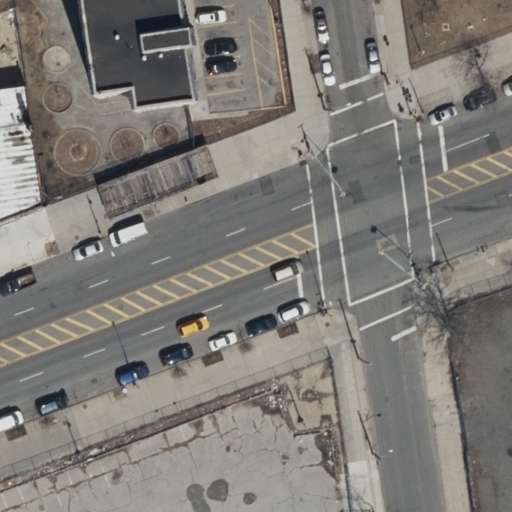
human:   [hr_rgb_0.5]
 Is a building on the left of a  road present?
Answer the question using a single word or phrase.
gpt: yes

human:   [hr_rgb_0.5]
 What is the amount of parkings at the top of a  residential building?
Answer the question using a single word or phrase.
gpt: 0

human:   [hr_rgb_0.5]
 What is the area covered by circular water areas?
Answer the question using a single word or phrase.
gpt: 0m2

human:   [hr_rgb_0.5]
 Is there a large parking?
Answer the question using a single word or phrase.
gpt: yes

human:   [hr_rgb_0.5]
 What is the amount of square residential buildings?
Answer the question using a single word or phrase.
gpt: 0

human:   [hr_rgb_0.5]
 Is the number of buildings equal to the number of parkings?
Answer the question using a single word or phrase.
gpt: no

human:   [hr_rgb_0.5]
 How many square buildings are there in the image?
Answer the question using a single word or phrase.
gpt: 0

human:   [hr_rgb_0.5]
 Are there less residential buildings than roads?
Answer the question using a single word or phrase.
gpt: yes

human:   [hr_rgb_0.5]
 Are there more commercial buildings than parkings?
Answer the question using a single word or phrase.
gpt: no

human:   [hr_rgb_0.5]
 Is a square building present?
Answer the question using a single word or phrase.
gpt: no

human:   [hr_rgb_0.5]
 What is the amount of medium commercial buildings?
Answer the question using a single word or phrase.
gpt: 0

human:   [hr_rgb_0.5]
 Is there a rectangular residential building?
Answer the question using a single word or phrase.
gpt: yes

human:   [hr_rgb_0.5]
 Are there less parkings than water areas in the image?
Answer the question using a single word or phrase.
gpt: no

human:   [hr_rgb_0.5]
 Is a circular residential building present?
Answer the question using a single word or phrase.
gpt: no

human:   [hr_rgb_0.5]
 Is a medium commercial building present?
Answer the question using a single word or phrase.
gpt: no

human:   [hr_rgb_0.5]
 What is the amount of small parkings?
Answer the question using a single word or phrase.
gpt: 0

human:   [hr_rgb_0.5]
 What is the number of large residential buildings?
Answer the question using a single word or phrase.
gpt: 0

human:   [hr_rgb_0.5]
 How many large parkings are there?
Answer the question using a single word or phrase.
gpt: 1

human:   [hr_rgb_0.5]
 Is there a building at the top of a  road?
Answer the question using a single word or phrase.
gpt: yes

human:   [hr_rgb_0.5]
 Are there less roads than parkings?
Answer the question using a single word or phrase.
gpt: no

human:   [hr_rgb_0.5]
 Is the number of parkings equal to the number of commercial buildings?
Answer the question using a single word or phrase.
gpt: no

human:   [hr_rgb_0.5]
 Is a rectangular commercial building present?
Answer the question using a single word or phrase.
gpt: no

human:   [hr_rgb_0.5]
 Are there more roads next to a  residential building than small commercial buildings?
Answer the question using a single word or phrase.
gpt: yes

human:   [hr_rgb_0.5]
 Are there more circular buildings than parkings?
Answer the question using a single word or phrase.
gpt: no

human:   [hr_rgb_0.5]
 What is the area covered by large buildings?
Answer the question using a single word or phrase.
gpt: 0m2

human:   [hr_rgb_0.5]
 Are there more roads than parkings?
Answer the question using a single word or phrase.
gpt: yes

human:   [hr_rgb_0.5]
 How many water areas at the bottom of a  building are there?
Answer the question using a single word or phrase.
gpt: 0

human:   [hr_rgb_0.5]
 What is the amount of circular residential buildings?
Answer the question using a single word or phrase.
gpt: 0

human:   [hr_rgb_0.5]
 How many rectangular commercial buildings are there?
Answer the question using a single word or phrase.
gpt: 0

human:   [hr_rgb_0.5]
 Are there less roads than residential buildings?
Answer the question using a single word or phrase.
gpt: no

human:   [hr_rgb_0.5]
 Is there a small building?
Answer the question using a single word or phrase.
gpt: no

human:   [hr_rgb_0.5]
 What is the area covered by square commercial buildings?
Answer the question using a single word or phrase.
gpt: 0m2

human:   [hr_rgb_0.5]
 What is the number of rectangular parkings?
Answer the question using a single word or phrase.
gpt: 1

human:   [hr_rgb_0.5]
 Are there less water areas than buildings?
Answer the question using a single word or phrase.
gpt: yes

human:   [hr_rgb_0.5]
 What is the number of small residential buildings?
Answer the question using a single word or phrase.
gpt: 0

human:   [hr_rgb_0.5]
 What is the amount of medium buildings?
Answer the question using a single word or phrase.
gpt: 3